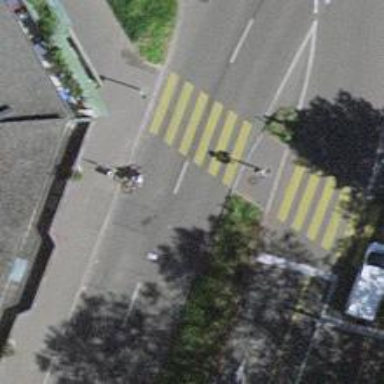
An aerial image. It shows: Road crossing with traffic signals.